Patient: sex M, age 37
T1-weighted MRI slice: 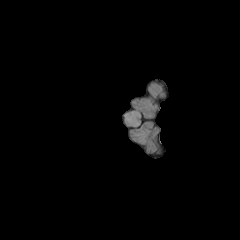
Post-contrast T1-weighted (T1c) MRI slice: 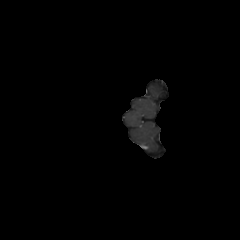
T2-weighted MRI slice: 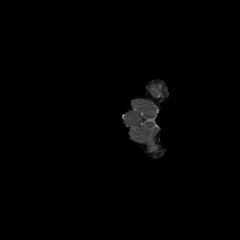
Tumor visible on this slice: no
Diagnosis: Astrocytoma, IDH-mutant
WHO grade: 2